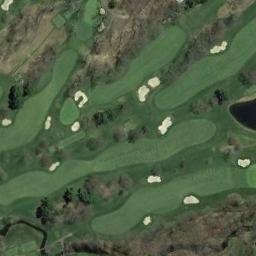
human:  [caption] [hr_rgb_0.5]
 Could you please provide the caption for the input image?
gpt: There are several bunkers and lakes and a few paths and many trees on a large green lawn on the golf course .

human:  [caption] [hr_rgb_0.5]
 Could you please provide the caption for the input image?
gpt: The golf course has a lake, Some fairways, Barrier trees and sandpits and some barrier trees are on both sides of the fairways .

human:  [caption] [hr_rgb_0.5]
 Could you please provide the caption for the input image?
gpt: There are many trees near the golf course .

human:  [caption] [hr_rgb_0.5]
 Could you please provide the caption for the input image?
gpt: There are two parallel paths from top left to bottom right .

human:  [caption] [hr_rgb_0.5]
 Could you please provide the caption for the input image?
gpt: There are many bunkers and some bare lawns on the golf course .